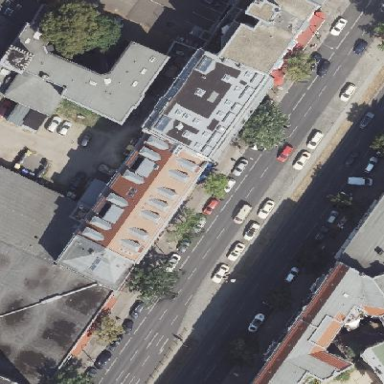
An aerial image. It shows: The image shows part of apartment building.